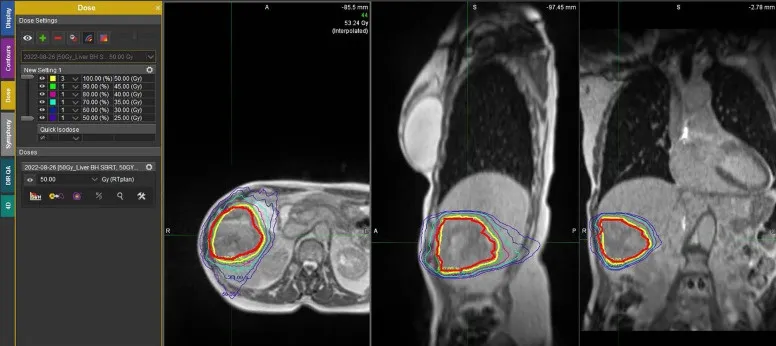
Example of the dose distribution on MRI from the SBRT course, composed of five 10-Gy fractions delivered over consecutive days. The transverse, sagittal, and coronal views demonstrate the isodose levels from 50 Gy (prescription) to 25 Gy.
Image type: radiology (mri)